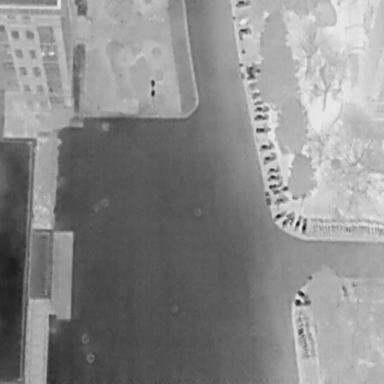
There are 17 Bicycles in the infrared image.